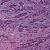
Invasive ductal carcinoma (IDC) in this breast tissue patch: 1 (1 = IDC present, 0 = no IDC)